Question: I have a Leaflet map with markers and filters (checkboxes) and I would like to count the number of markers as the filters change.
I added this code which I found here <URL> :
'''
var counter = 0;
function onEachFeature(feature, layer) {
counter++;
console.log(counter)
}
L.geoJson(geojsonFeature, {
onEachFeature: onEachFeature
}).addTo(map);
'''
The code works well but returns a NaN property. I would like to know if there is a way to reach the counter result as I would like to insert it in a div to my Leaflet Map?
Thanks a lot!
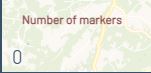
Answer: The first question is, do you have a geojson feature / geojson group or only markers?
## If you have a GeoJSON group:
The simplest way would be to get all child layers of the geojson group, which is the marker count:
'''
var group = L.geoJson(geojsonFeature, {
onEachFeature: onEachFeature
}).addTo(map);
var counter = group.getLayers().length;
'''
## If you have only markers on the map (not in a group):
You can loop through all layers of the map and check if the layer is existing on the map:
'''
var counter = 0;
map.eachLayer((layer)=>{
if(layer instanceof L.Marker){
counter++;
}
});
'''
## Displaying the data as Control
'''
L.MarkerCounterControl = L.Control.extend({
options: {
position: 'topright'
//control position - allowed: 'topleft', 'topright', 'bottomleft', 'bottomright'
},
onAdd: function (map) {
var container = L.DomUtil.create('div', 'leaflet-bar leaflet-control fitall');
this.button = L.DomUtil.create('a', '', container);
this.button.style.width = 'auto';
this.button.style.padding = '2px 5px';
this.button.innerHTML = '0 Markers';
L.DomEvent.disableClickPropagation(this.button);
return container;
},
setCount(count) {
this.button.innerHTML = count+' Markers';
}
});
var control = new L.MarkerCounterControl().addTo(map)
control.setCount(10)
'''
You can call after each layer change 'control.setCount(counter)'
Demo: <URL>